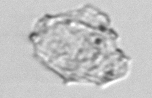
Label: detritus_transparent